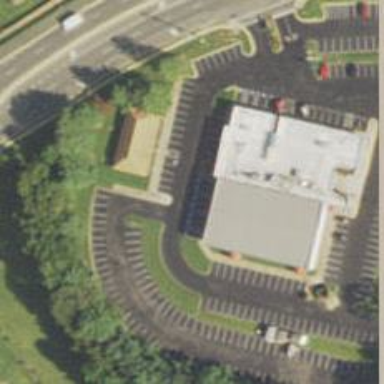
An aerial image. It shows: Parking space.